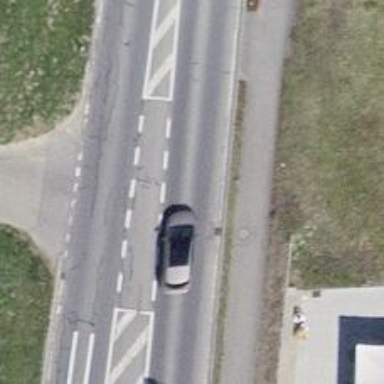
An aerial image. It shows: Primary highway with cycle track on the left.